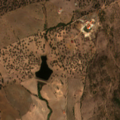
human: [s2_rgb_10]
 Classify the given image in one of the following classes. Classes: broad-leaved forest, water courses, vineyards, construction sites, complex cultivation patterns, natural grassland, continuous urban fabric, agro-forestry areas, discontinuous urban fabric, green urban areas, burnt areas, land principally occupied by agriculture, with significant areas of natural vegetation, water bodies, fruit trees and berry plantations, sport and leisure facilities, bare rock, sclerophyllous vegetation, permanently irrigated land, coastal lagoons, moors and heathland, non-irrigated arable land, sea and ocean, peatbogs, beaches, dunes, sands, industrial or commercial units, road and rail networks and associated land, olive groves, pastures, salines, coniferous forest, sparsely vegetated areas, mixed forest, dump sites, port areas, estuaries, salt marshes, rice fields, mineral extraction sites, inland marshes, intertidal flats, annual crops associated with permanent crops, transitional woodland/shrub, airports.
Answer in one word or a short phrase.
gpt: olive groves, complex cultivation patterns, agro-forestry areas, transitional woodland/shrub